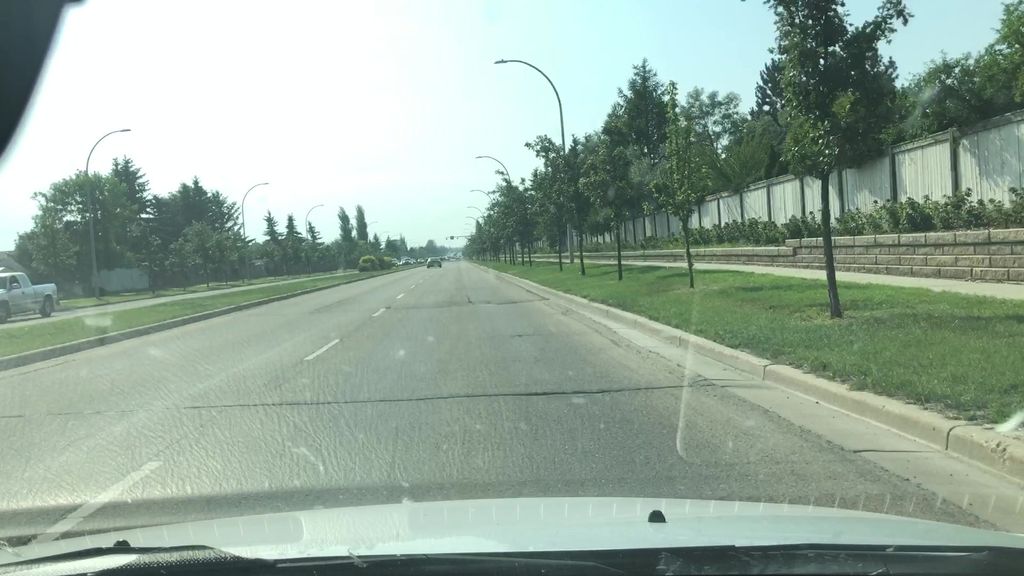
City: edmonton